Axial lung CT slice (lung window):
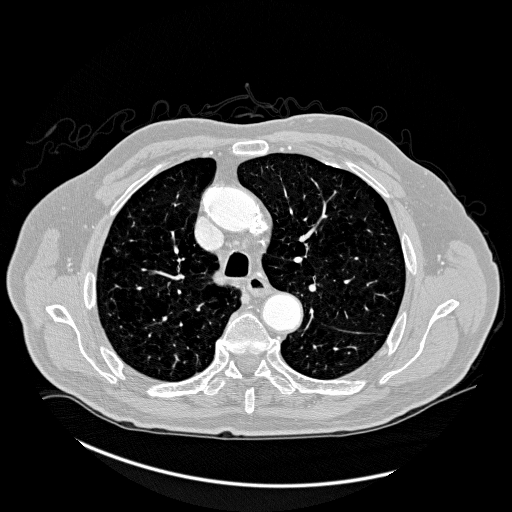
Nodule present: no